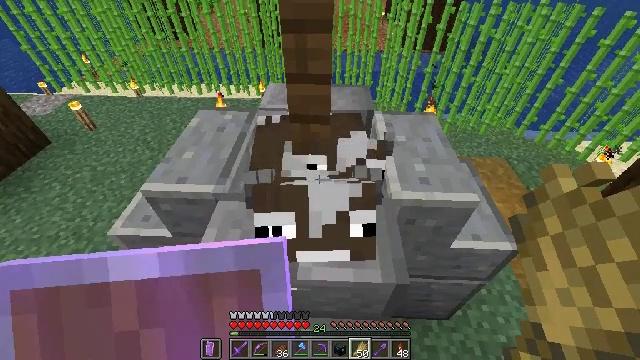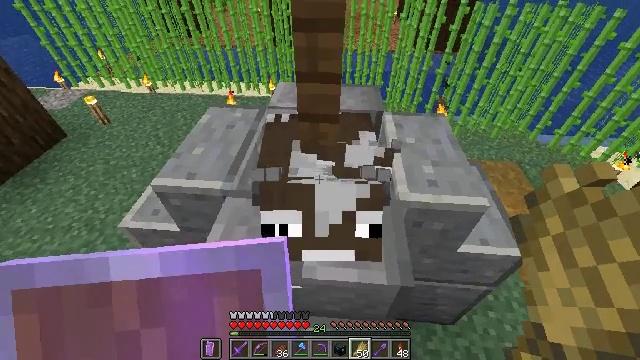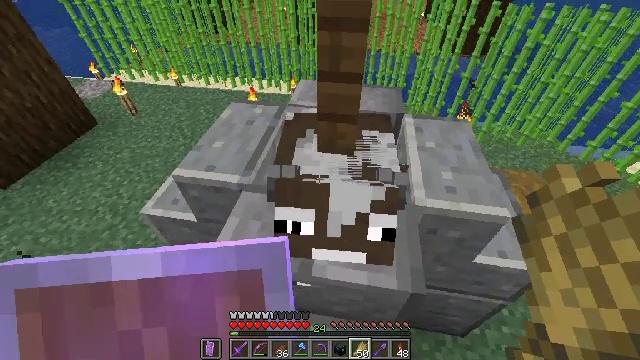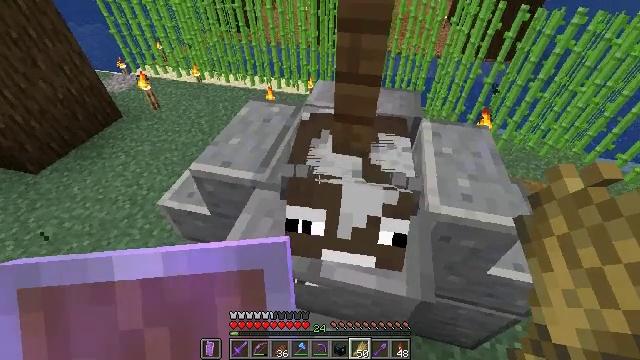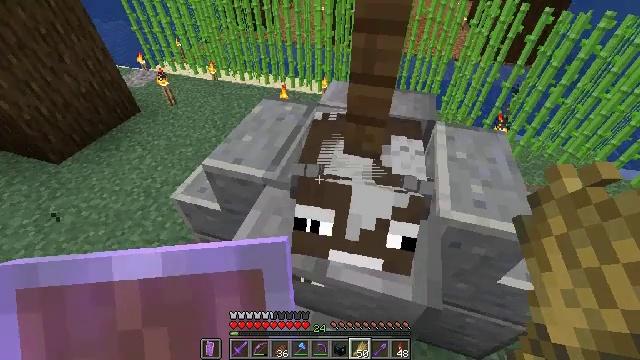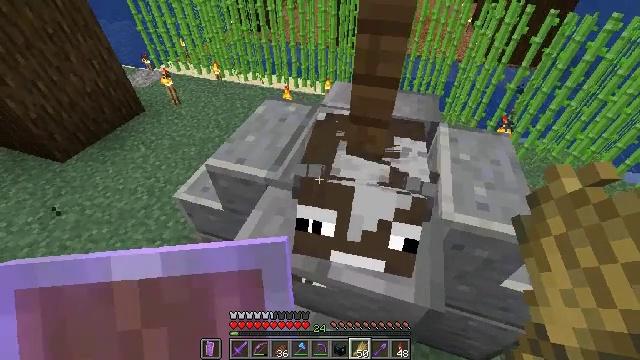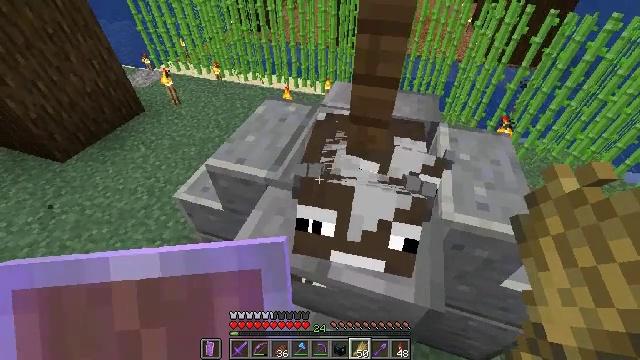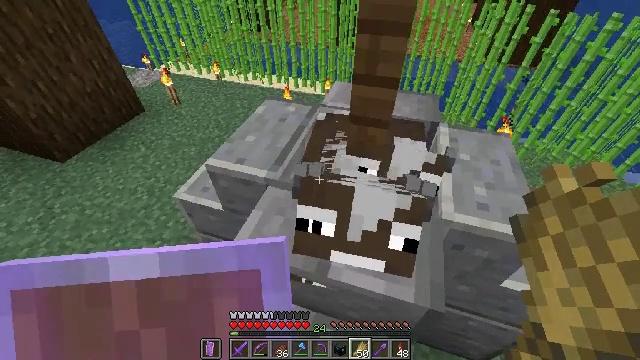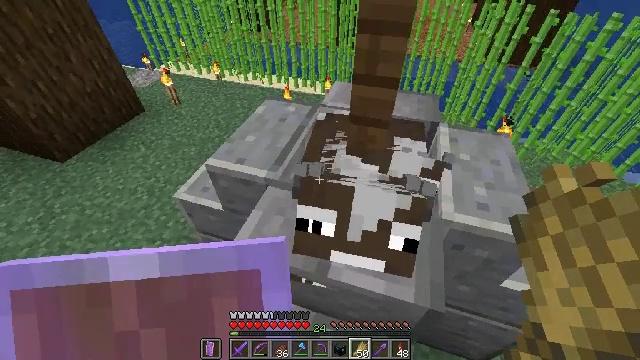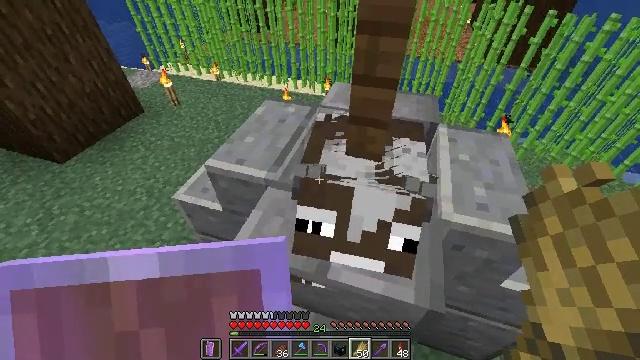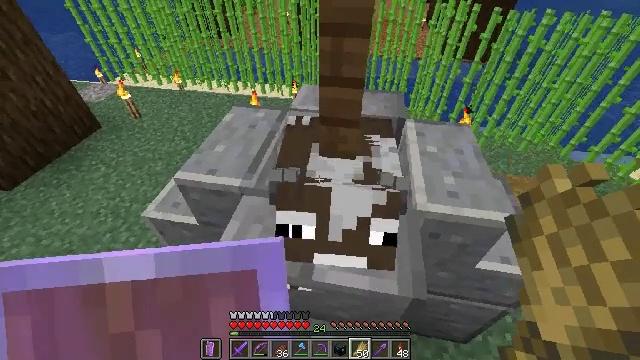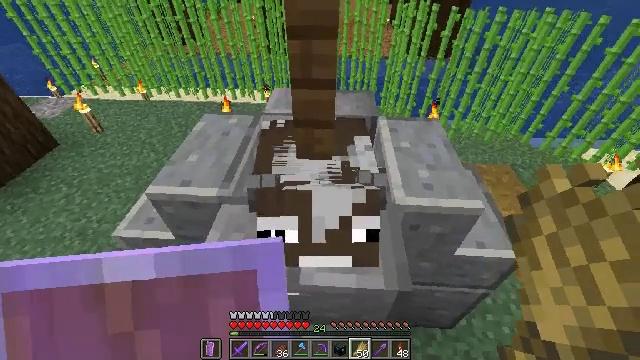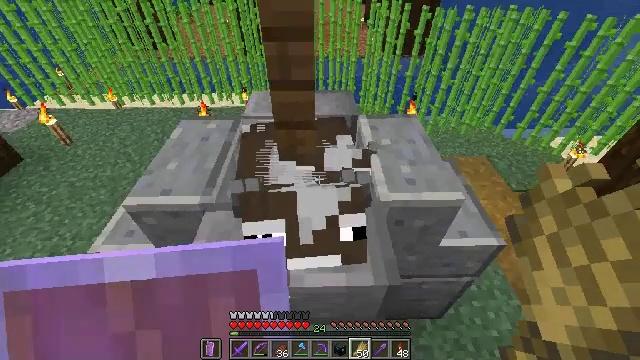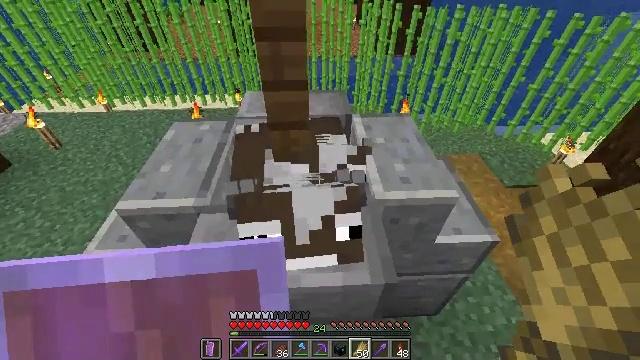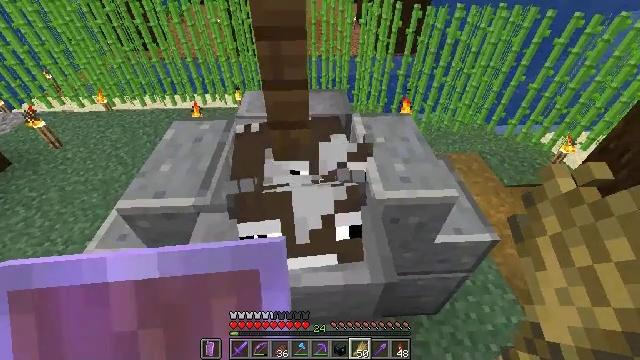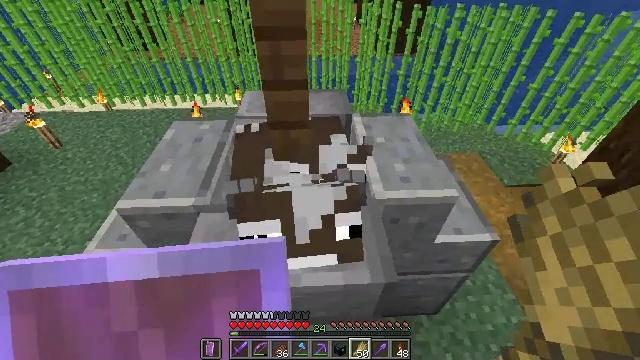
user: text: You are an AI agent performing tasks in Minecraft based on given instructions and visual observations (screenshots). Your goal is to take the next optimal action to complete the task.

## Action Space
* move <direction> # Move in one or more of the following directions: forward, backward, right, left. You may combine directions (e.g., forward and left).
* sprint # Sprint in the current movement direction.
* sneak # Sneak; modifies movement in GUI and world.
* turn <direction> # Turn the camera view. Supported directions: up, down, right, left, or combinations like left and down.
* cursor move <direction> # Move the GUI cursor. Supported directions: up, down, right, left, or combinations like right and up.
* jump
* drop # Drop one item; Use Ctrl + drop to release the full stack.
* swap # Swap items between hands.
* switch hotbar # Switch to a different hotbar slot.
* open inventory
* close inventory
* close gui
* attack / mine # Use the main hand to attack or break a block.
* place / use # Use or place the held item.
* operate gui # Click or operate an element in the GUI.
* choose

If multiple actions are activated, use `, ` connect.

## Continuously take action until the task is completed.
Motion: motion action
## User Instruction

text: Kill the sheep.
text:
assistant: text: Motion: turn left, use / place
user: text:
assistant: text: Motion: turn left, use / place
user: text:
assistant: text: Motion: turn left, use / place
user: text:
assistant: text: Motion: turn left, use / place
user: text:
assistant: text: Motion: use / place
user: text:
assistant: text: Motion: use / place
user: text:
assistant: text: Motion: use / place
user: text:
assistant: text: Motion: use / place
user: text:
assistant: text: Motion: use / place
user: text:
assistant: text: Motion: turn right, use / place
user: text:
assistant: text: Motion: turn right, use / place
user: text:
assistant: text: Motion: turn right, use / place
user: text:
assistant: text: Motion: turn right, use / place
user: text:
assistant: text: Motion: use / place
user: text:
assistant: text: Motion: use / place
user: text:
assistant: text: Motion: use / place
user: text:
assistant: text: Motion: turn left, use / place
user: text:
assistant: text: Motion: turn left, use / place
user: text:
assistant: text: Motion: turn left, use / place
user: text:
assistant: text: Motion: use / place
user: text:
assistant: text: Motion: use / place
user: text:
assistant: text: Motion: turn right, use / place
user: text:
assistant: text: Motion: turn right, use / place
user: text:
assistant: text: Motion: use / place
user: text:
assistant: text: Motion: use / place
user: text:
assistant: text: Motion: no_op
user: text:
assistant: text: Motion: move forward
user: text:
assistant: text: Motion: move forward, turn right
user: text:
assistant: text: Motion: move forward, turn right and down
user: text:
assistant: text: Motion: move forward, turn right and down